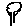
Label: tree